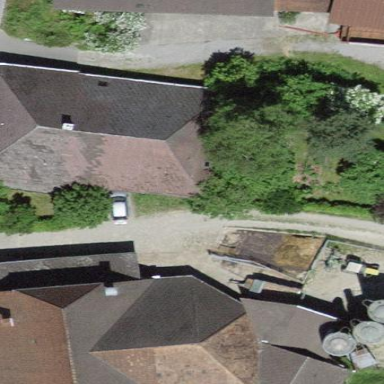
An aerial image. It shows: Farm building.